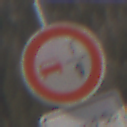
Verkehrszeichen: VerbotUeberholenEinspurigeFahrzeuge
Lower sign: ZeitangabenMitBeschraenkungAufWochentage8
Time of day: Midday
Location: Outdoor (Nature)
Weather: PartlyCloudy
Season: NotSpecified
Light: Natural